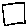
Label: square